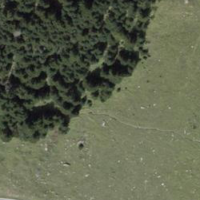
EUNIS habitat code: 31
Species observed at this site:
Zygaena loti